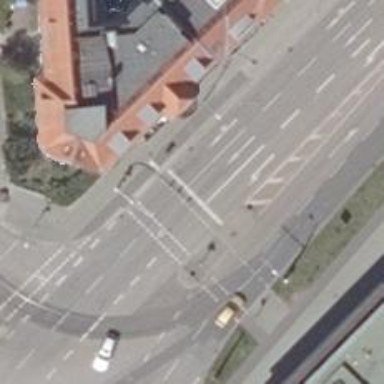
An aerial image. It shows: Road with traffic signals.